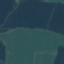
Land use / land cover: AnnualCrop